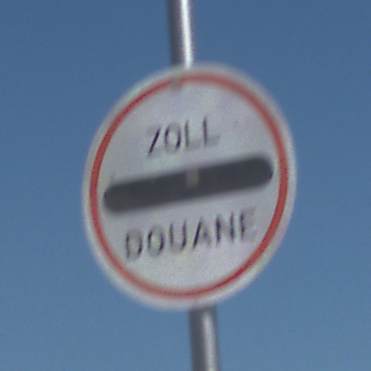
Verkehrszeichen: Zollstelle
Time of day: MorningAfternoon
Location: Outdoor (Suburban)
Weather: PartlyCloudy
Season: NotSpecified
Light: Natural